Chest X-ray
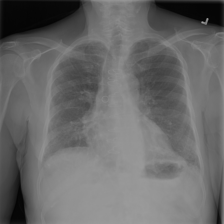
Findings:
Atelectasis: negative
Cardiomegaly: negative
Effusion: negative
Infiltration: negative
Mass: negative
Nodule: negative
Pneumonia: negative
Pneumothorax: negative
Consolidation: negative
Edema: negative
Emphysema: negative
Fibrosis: negative
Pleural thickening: negative
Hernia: negative